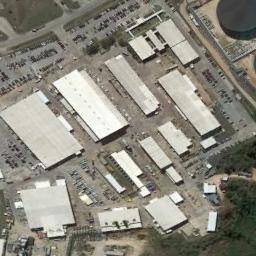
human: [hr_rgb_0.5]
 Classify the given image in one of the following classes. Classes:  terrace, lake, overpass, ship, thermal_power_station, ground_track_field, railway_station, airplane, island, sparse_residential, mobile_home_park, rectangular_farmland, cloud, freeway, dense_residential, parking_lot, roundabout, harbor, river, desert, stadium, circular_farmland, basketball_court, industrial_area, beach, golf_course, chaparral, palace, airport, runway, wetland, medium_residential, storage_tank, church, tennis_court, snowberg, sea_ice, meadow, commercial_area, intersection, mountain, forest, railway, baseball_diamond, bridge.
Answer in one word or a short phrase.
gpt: industrial_area